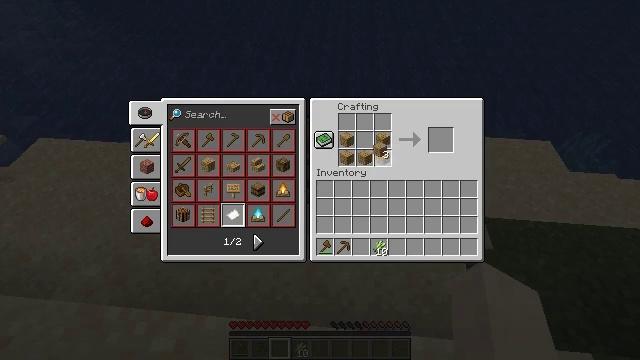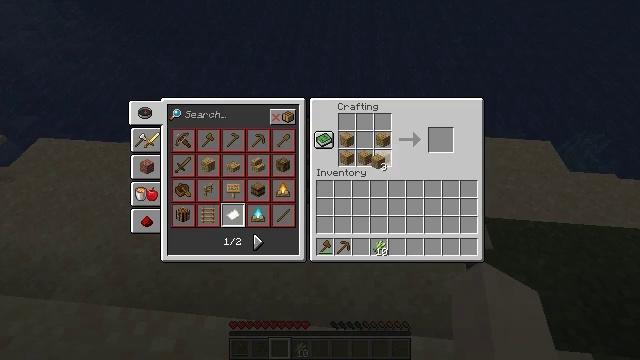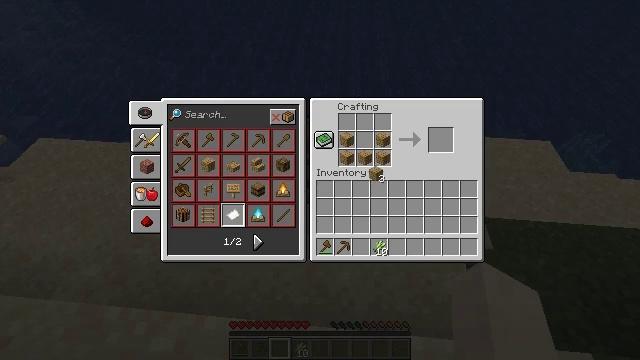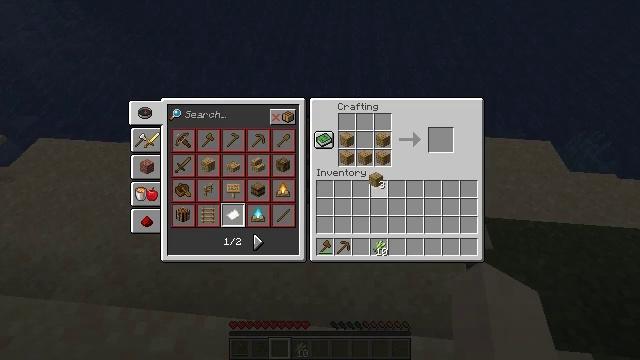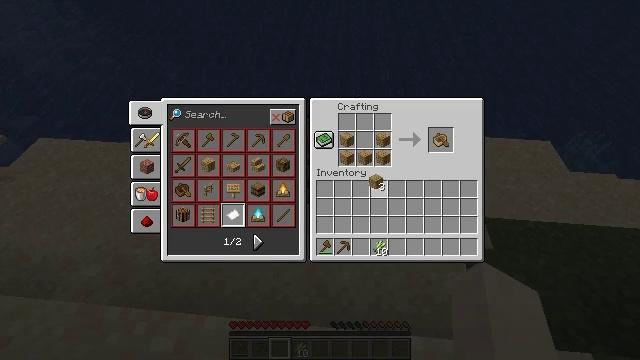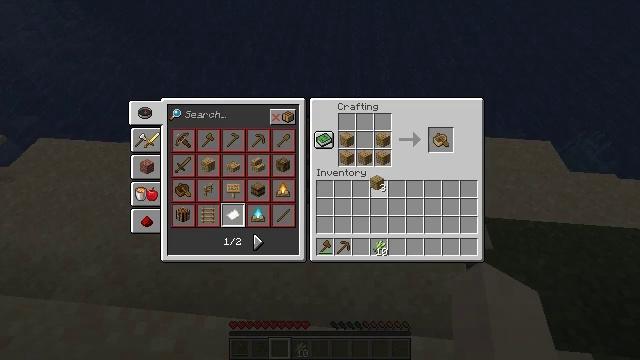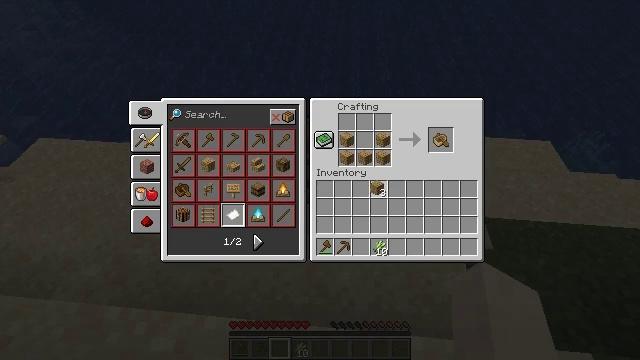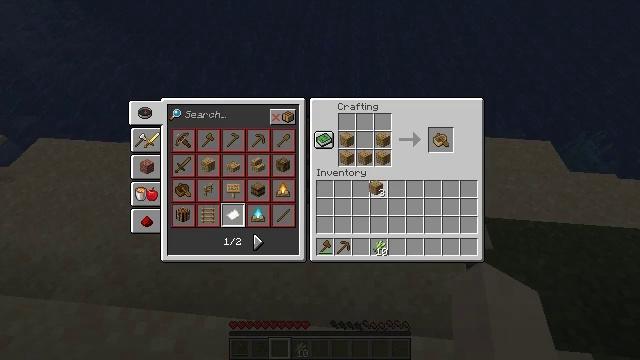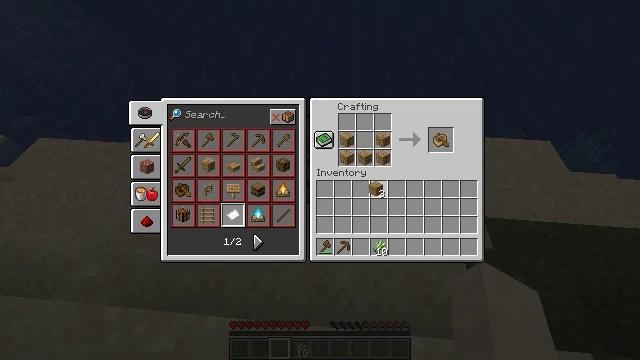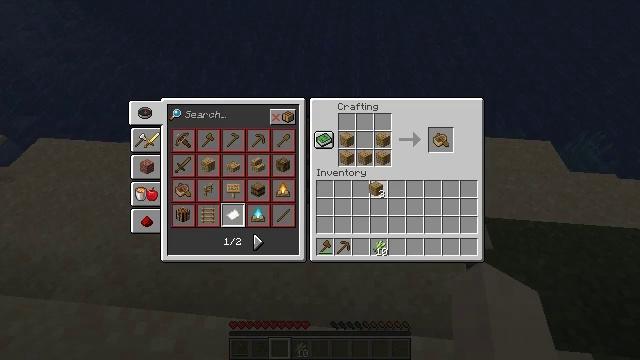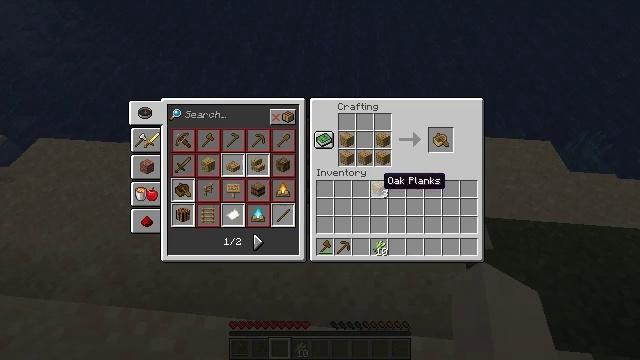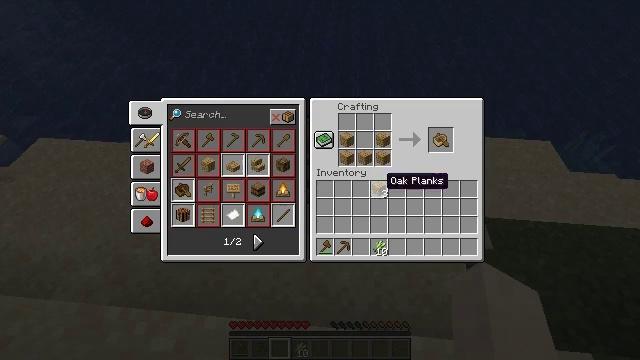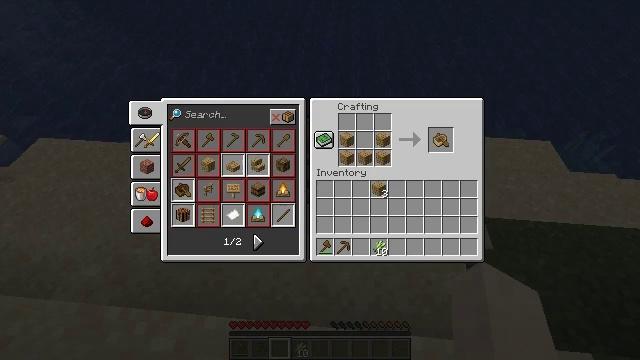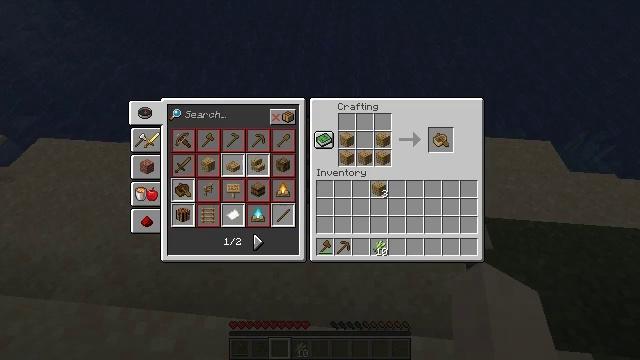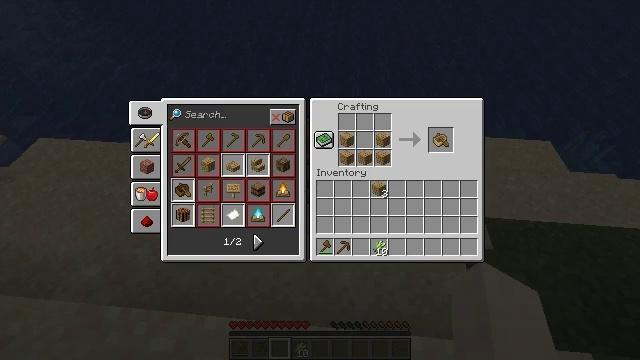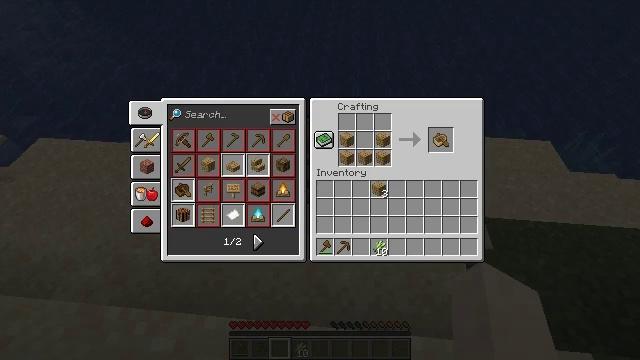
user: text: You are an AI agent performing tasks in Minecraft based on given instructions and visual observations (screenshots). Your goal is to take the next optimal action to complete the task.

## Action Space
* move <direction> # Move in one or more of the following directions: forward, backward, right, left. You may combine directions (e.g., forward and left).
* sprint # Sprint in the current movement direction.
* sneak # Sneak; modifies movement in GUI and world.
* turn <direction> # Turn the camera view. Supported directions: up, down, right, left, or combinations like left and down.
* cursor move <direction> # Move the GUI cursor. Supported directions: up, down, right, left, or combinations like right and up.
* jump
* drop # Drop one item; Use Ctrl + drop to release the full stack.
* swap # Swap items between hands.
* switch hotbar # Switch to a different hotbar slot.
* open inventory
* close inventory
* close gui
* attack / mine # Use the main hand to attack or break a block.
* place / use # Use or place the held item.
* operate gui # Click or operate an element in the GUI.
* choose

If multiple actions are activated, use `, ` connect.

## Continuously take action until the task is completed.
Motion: motion action
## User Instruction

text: Open the crafting table and craft a oak boat with oak planks.
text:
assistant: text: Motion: cursor move down
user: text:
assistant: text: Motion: cursor move down
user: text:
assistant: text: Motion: no_op
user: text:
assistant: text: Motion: no_op
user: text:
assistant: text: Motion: no_op
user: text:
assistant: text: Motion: no_op
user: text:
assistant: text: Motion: operate gui
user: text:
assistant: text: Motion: operate gui
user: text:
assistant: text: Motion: operate gui
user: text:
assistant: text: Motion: no_op
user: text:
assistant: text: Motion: no_op
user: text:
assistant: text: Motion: cursor move right and up
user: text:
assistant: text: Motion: cursor move right and up
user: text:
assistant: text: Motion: cursor move right and up
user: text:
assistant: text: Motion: no_op
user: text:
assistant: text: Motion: no_op
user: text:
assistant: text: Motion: no_op
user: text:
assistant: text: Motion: no_op
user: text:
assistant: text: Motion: no_op
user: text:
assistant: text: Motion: no_op
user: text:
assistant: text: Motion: no_op
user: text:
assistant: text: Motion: no_op
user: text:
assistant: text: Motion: operate gui
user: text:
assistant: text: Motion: operate gui
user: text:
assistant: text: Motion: cursor move left and down
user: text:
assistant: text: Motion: cursor move left and down
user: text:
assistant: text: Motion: cursor move left and down
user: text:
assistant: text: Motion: no_op